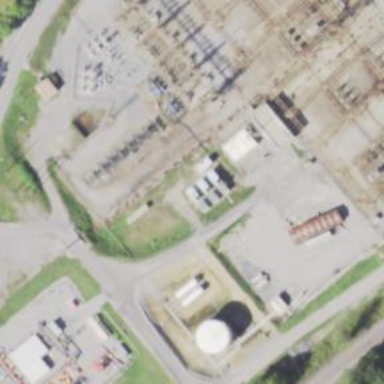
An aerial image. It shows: Generator is pictured.